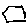
Label: hexagon